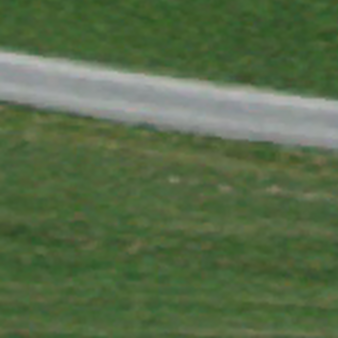
Label: other